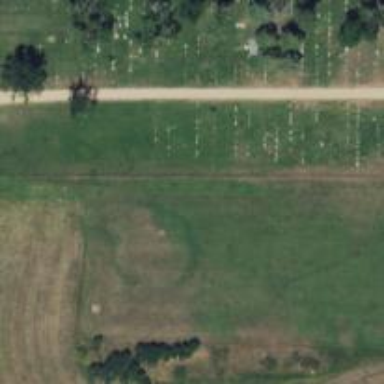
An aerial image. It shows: Historic tomb with tombstone.